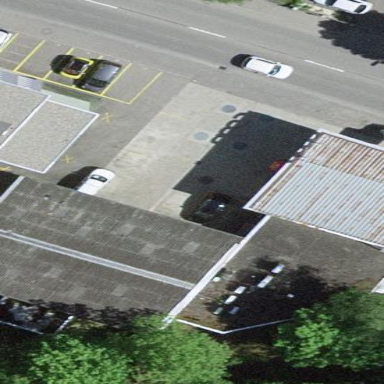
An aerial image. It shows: Garage.